Question: I'm trying to create grids inside the boundary of Suffolk County, NY whose class is "sf". I named the layer "SUFF". Through using 'st_area(SUFF)', I got to know that the area of the county is <PHONE> square meter.

So, I decided to create the rectangular grid with the size of 500 meter * 500 meter. I wrote the code:
'fishnet <- st_make_grid(st_transform(SUFF, crs=st_crs(4326)),cellsize = 500, square = TRUE) %>% st_sf()'.
However, I only got one grid. <URL>
In my understanding, the unit of the cell size should be the same as the layer, which is meter, is that correct? Would you mind giving me some guidance that how I can create 500m * 500m grids by using 'st_make_grid()'?
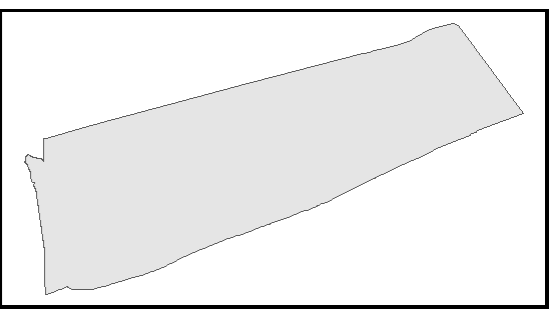
Answer: Welcome to Stackoverflow. I have a Suffolk county in data below.
AS @d-j points out, the bounding box is the smallest square that contains all of Suffolk, in this case. Depending on the shape of the county, relative to a square, many of your grids likely will not be over Suffolk, and this should be considered if you're interpolating values onto Suffolk that make sense to be, say, on land. Using a larger grid cellsize:
'''
suff_grid <- st_transform(suffolk_cty, crs='EPSG:5070') |>
+ st_make_grid(cellsize = 2000, square = TRUE)
plot(suff_grid)
suffolk_5070 <- st_transform(suffolk_cty, crs='EPSG:5070') #data
plot(suffolk_5070, add = TRUE)
'''
And the grids you're probably interested in, ones that intersect with Suffolk:
'''
plot(suff_grid[suffolk_5070, col='#ff000088', add = TRUE)
'''
This difference is useful to consider when you're thinking to do a st_interpolate_aw <URL>.
data:
'''
structure(list(statefp = "36", countyfp = "103", countyns = "<PHONE>",
affgeoid = "0500000US36103", geoid = "36103", name = "Suffolk",
namelsad = "Suffolk County", stusps = "NY", state_name = "New York",
lsad = "06", aland = <PHONE>, awater = <PHONE>, state_name.1 = "New York",
state_abbr = "NY", jurisdiction_type = "state", geometry = structure(list(
structure(list(list(structure(c(-72.018926, -71.926802,
-71.917281, -72.034754, -72.018926, 41.274114, 41.290122,
41.251333, 41.234818, 41.274114), .Dim = c(5L, 2L))),
list(structure(c(-73.485365, -73.436664, -73.392862,
-73.33136, -73.2358274066785, -73.229285, -73.148994,
-73.144673, -73.110368, -73.040445, -72.859831, -72.708069,
-72.585327, -72.504305, -72.445242, -72.389809, -72.354123,
-72.291109, -72.189163, -72.182033, -72.254704, -72.283093,
-72.217476, -72.162898, -72.126704, -72.084207, -72.095711,
-72.051928, -71.959595, -71.919385, -71.856214, -71.936977,
-72.097369, -72.298727, -72.39585, -72.757176, -72.923214,
-73.012545, -73.1460808692108, -73.20844, -73.306396,
-73.351465, -73.4241151206597, -73.423275, -73.435582,
-73.438617, -73.462259, -73.4973510386263, -73.485365,
40.946397, 40.934897, 40.955297, 40.929597, 40.9066897675323,
40.905121, 40.928898, 40.955842, 40.971938, 40.964498,
40.966088, 40.977851, 40.997587, 41.043329, 41.086116,
41.108304, 41.139952, 41.155874, 41.193549, 41.178345,
41.110852, 41.067874, 41.040611, 41.053187, 41.115139,
41.101524, 41.05402, 41.020506, 41.071237, 41.080517,
41.070598, 41.006137, 40.95888, 40.903151, 40.86666,
40.764371, 40.713282, 40.679651, 40.6464079681013,
40.630884, 40.620756, 40.6305, 40.6132119188686,
40.670483, 40.734635, 40.751287, 40.86671, 40.9231822732944,
40.946397), .Dim = c(49L, 2L)))), class = c("XY",
"MULTIPOLYGON", "sfg"))), class = c("sfc_MULTIPOLYGON",
"sfc"), precision = 0, bbox = structure(c(xmin = -73.4973510386263,
ymin = 40.6132119188686, xmax = -71.856214, ymax = 41.290122
), class = "bbox"), crs = structure(list(input = "EPSG:4326",
wkt = "GEOGCRS["WGS 84",
ENSEMBLE["World Geodetic System 1984 ensemble",
MEMBER["World Geodetic System 1984 (Transit)"],
MEMBER["World Geodetic System 1984 (G730)"],
MEMBER["World Geodetic System 1984 (G873)"],
MEMBER["World Geodetic System 1984 (G1150)"],
MEMBER["World Geodetic System 1984 (G1674)"],
MEMBER["World Geodetic System 1984 (G1762)"],
ELLIPSOID["WGS 84",<PHONE>,298.257223563,
LENGTHUNIT["metre",1]],
ENSEMBLEACCURACY[2.0]],
PRIMEM["Greenwich",0,
ANGLEUNIT["degree",0.0174532925199433]],
CS[ellipsoidal,2],
AXIS["geodetic latitude (Lat)",north,
ORDER[1],
ANGLEUNIT["degree",0.0174532925199433]],
AXIS["geodetic longitude (Lon)",east,
ORDER[2],
ANGLEUNIT["degree",0.0174532925199433]],
USAGE[
SCOPE["Horizontal component of 3D system."],
AREA["World."],
BBOX[-90,-180,90,180]],
ID["EPSG",4326]]"), class = "crs"), n_empty = 0L),
ling_zo = 4L), sf_column = "geometry", agr = structure(c(NA_integer_,
NA_integer_, NA_integer_, NA_integer_, NA_integer_, NA_integer_,
NA_integer_, NA_integer_, NA_integer_, NA_integer_, NA_integer_,
NA_integer_, NA_integer_, NA_integer_, NA_integer_, NA_integer_
), .Names = c(NA, NA, NA, NA, NA, NA, NA, NA, "state_name", NA,
NA, NA, NA, "state_abbr", "jurisdiction_type", NA), .Label = c("constant",
"aggregate", "identity"), class = "factor"), row.names = 2932L, class = c("sf",
"data.frame"))
'''